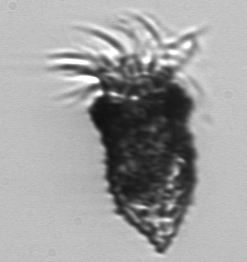
Label: Tintinnopsis